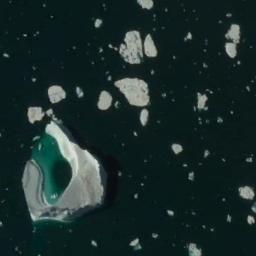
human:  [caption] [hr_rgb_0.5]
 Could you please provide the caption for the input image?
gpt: A group of sparse ice cubes floating on the blue sea .

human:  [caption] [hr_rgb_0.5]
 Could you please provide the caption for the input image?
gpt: There is a big ice and many small ice on the dark green sea .

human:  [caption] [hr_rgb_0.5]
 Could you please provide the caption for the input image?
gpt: An ice hummock and some small pieces of ice sea float in the deep blue sea .

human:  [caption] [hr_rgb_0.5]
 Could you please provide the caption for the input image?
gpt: There are different shapes of sea ice .

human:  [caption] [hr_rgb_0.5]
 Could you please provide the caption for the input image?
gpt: There are some small pieces of sea ice and a larger one .